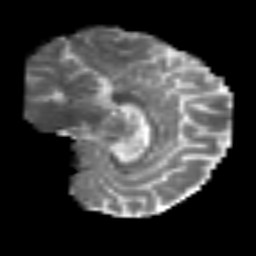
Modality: MD
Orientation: sagittal
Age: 47
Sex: female
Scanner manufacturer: siemens
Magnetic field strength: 3 T
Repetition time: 6.1 s
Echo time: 0.101 s